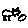
Label: cat